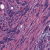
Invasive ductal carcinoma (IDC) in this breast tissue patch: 1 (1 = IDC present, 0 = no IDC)